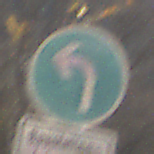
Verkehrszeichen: VorgeschriebeneFahrtrichtungLinks
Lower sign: SonstigeFahrzeugePersonengruppenFrei1
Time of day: SunriseSunset
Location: Outdoor (Nature)
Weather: Clear
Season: NotSpecified
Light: Natural